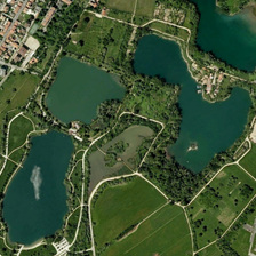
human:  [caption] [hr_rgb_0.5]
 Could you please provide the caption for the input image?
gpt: There are four green lakes in the middle of the Green Park

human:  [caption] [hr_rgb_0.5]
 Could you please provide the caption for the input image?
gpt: There are four dark green lakes in the middle of the green park

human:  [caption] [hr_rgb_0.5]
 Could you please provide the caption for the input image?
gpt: There are four green lakes in the middle of the park.

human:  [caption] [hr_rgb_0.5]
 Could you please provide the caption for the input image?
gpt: There are four deep green lakes in the middle of the green park

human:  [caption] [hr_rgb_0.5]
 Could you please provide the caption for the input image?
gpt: There are four dark green lakes in the middle of the green park.